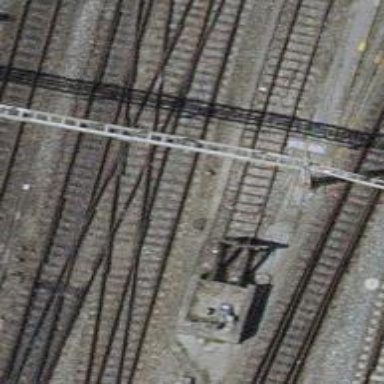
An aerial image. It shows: Single-track electrified railway siding with contact line.